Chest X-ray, PA view. Patient: 53 years old, sex M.
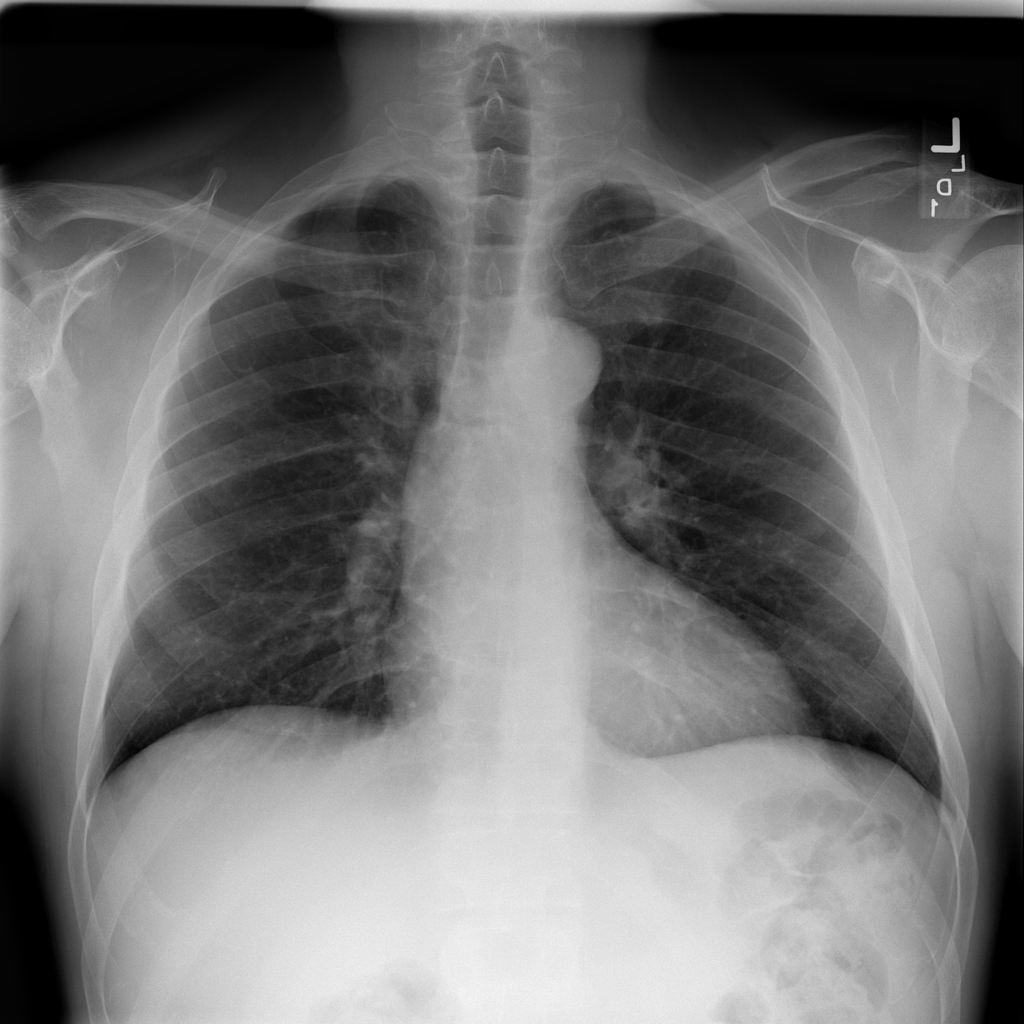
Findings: No Finding